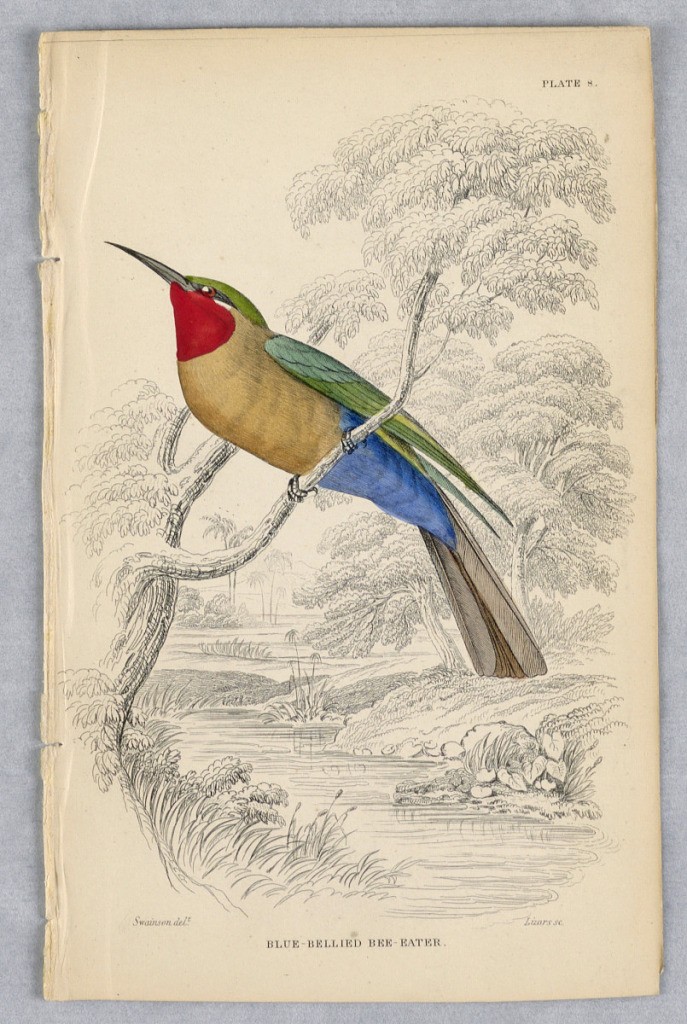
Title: Blue-Bellied Bee-Eater, Plate 8 from Birds of Western Africa
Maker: William Home Lizars, Scottish, 1788 - 1859
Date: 1837
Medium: Engraving, brush and watercolor on paper
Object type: Print
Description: A long-billed bird with a red throat, green crap and wings, brown chest and tail, and blue underside, on a tree branch near a river. Title and artists' names below.